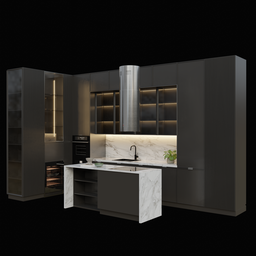
Label: furniture